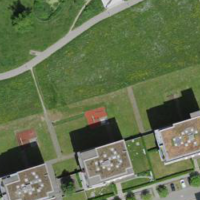
EUNIS habitat code: 55
Species observed at this site:
Knautia arvensis
Anthyllis vulneraria